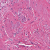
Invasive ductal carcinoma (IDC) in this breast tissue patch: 0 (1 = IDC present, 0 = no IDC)